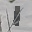
Label: 1